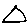
Label: triangle